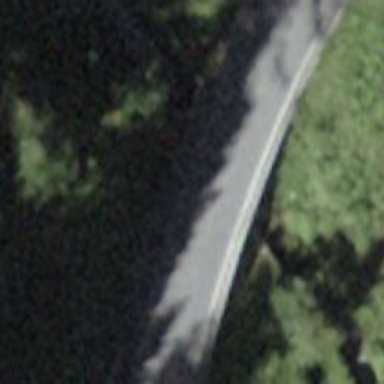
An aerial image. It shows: Unclassified road on asphalt surface with bridge.